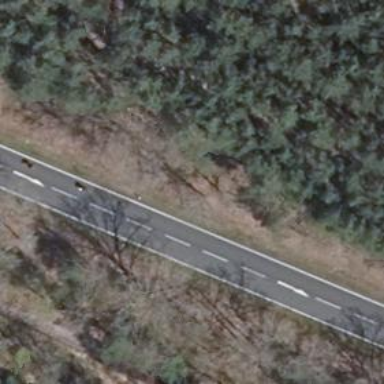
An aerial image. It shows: Asphalt road classified as primary highway.